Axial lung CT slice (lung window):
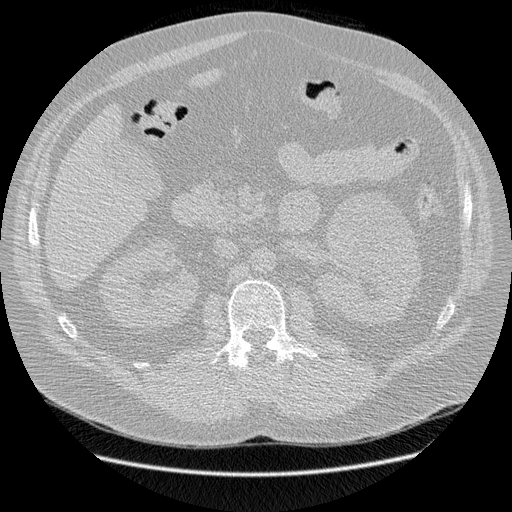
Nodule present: no